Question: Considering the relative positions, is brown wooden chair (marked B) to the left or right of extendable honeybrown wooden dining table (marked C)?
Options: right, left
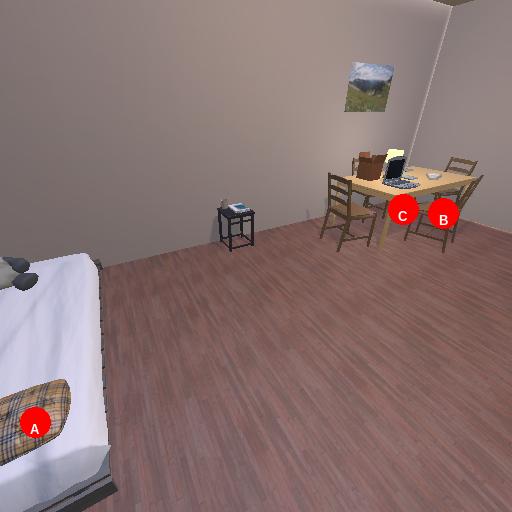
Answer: right